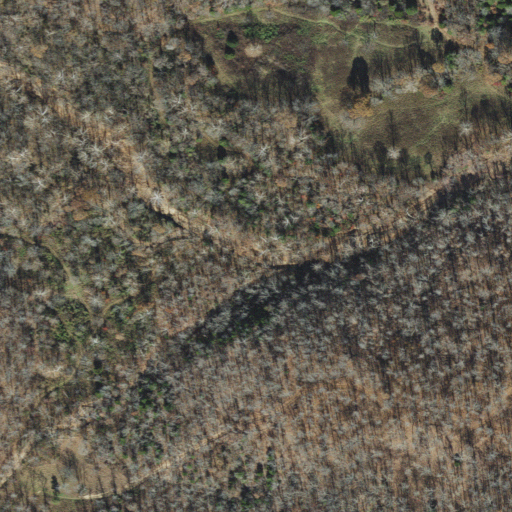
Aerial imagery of valley in Arkansas named Dahl Hollow containing deciduous forest and grassland